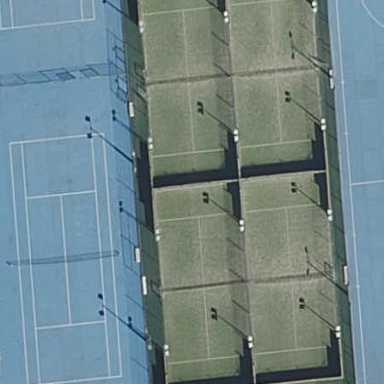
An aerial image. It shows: Tennis court on pitch.